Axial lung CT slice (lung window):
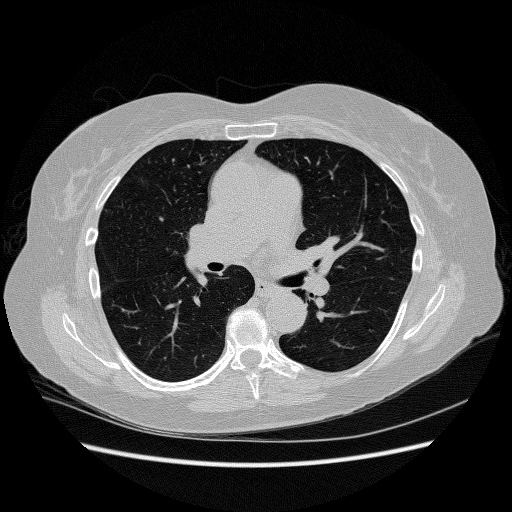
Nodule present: yes
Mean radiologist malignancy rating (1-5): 1.5